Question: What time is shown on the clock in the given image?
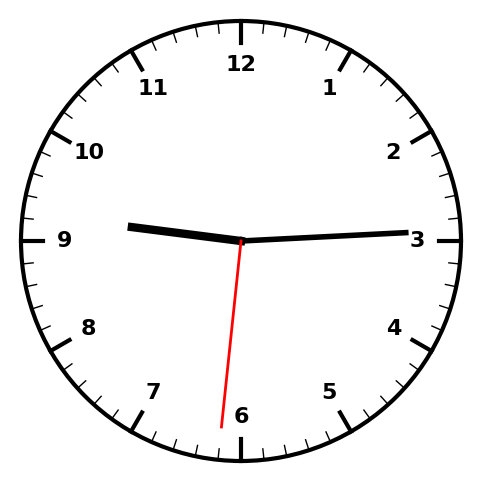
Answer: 09:14:31